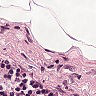
Metastatic tissue present: no